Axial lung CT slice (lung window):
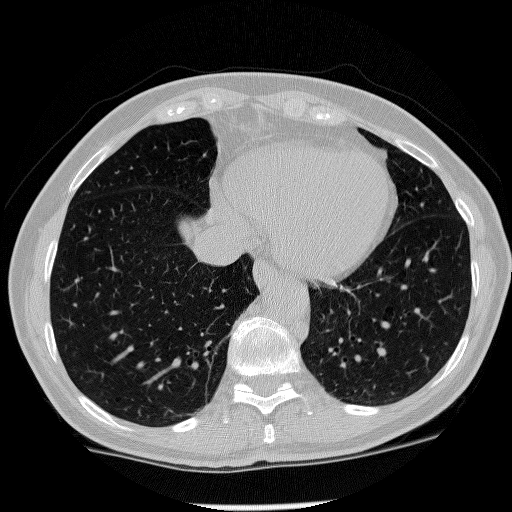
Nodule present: no